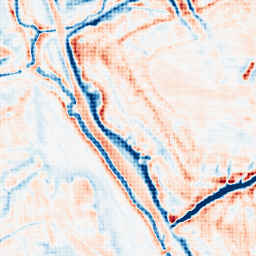
Category: edge_preserving
Decomposition family: bilateral
Decomposition parameters: d: 21
sigma_color: 150
sigma_space: 25
Upsampling method: sinc_hamming
Upsampling parameters: scale: 4
kernel_size: 4
Upsampling scale: 4